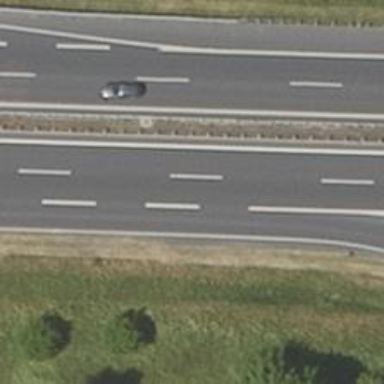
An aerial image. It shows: Asphalt motorway.